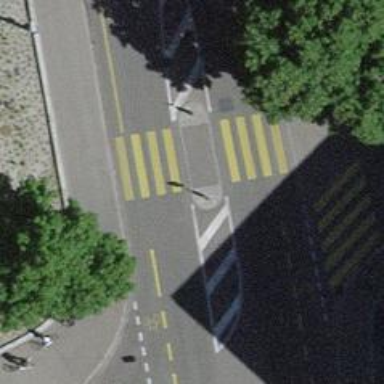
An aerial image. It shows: Zebra crossing with uncontrolled intersection and pedestrian island.